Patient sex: F
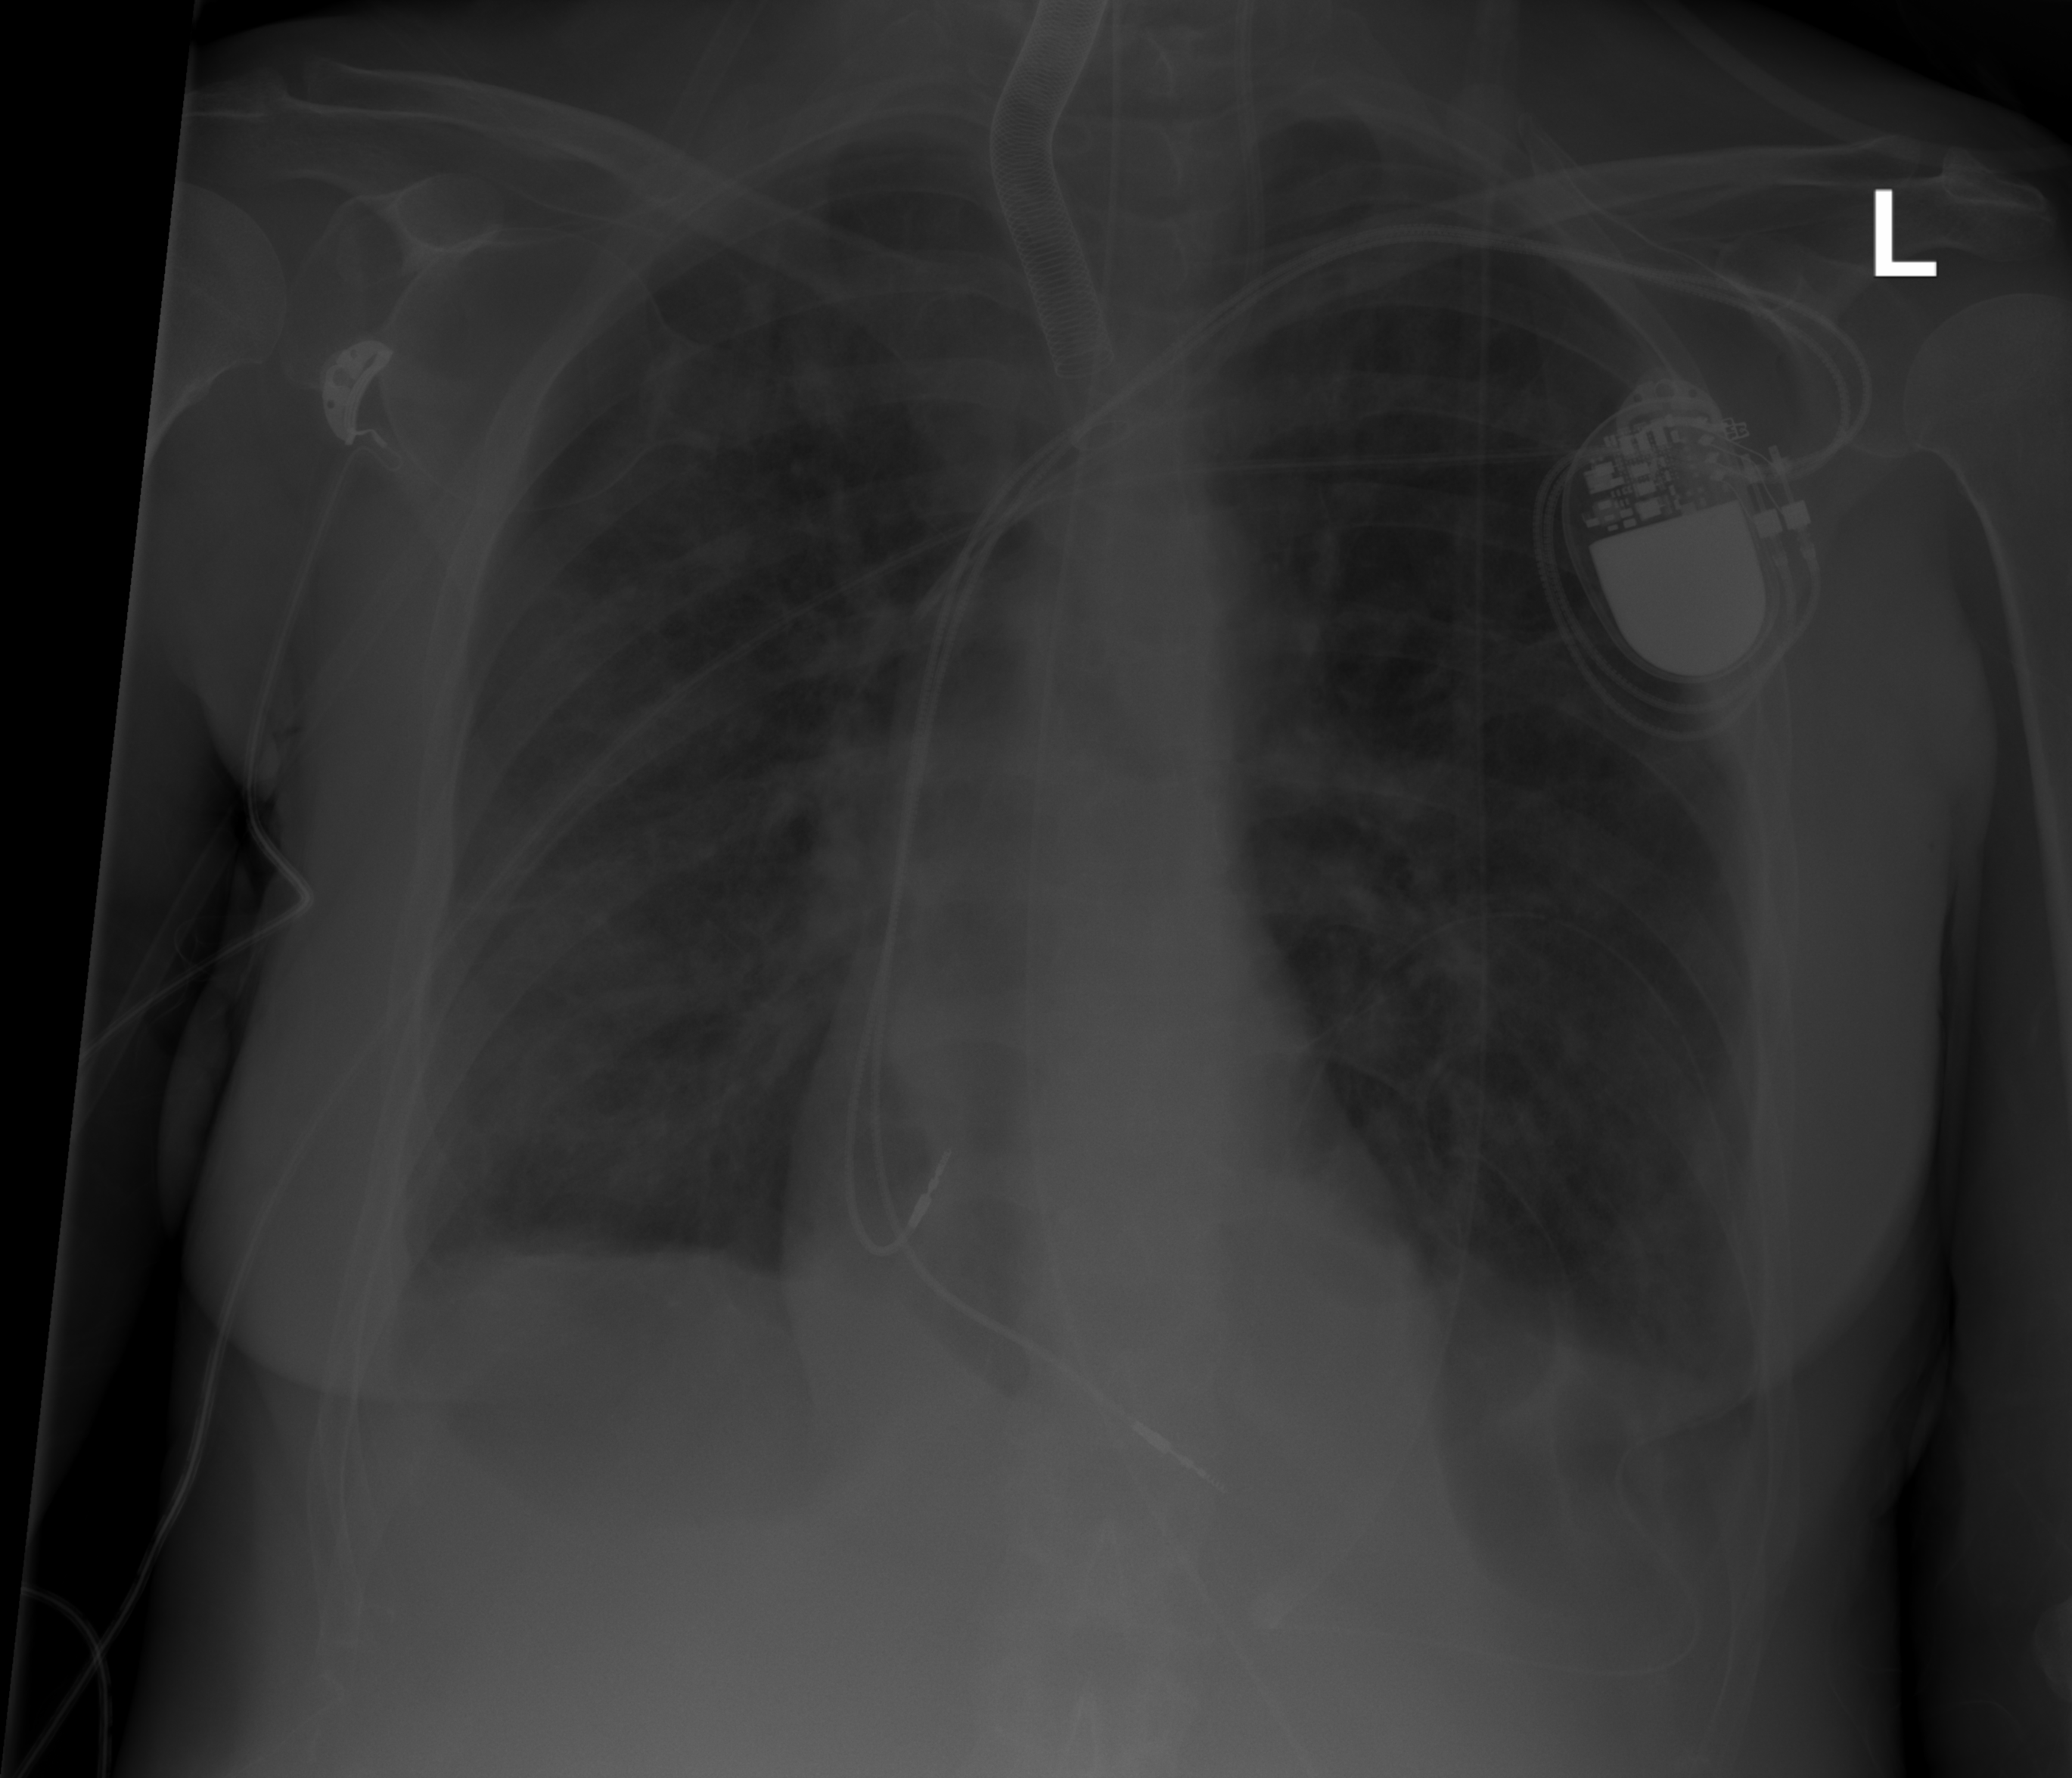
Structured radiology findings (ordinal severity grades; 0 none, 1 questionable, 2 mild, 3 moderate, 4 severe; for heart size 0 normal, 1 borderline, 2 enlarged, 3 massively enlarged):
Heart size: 0
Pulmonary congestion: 0
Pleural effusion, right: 2
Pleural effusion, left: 2
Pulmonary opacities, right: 0
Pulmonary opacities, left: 0
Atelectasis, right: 2
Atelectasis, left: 2